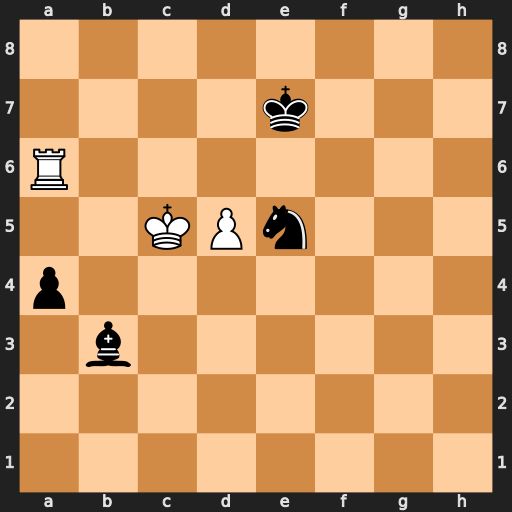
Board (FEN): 8/4k3/R7/2KPn3/p7/1b6/8/8
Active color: w
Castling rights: -
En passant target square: -
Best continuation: Re6+ Kd8 Rxe5